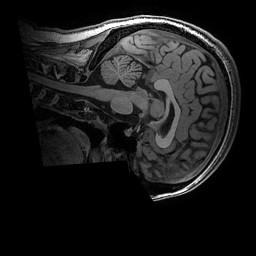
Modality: T1w
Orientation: sagittal
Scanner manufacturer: ge
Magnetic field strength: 3 T
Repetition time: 0.007 s
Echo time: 0.00342 s